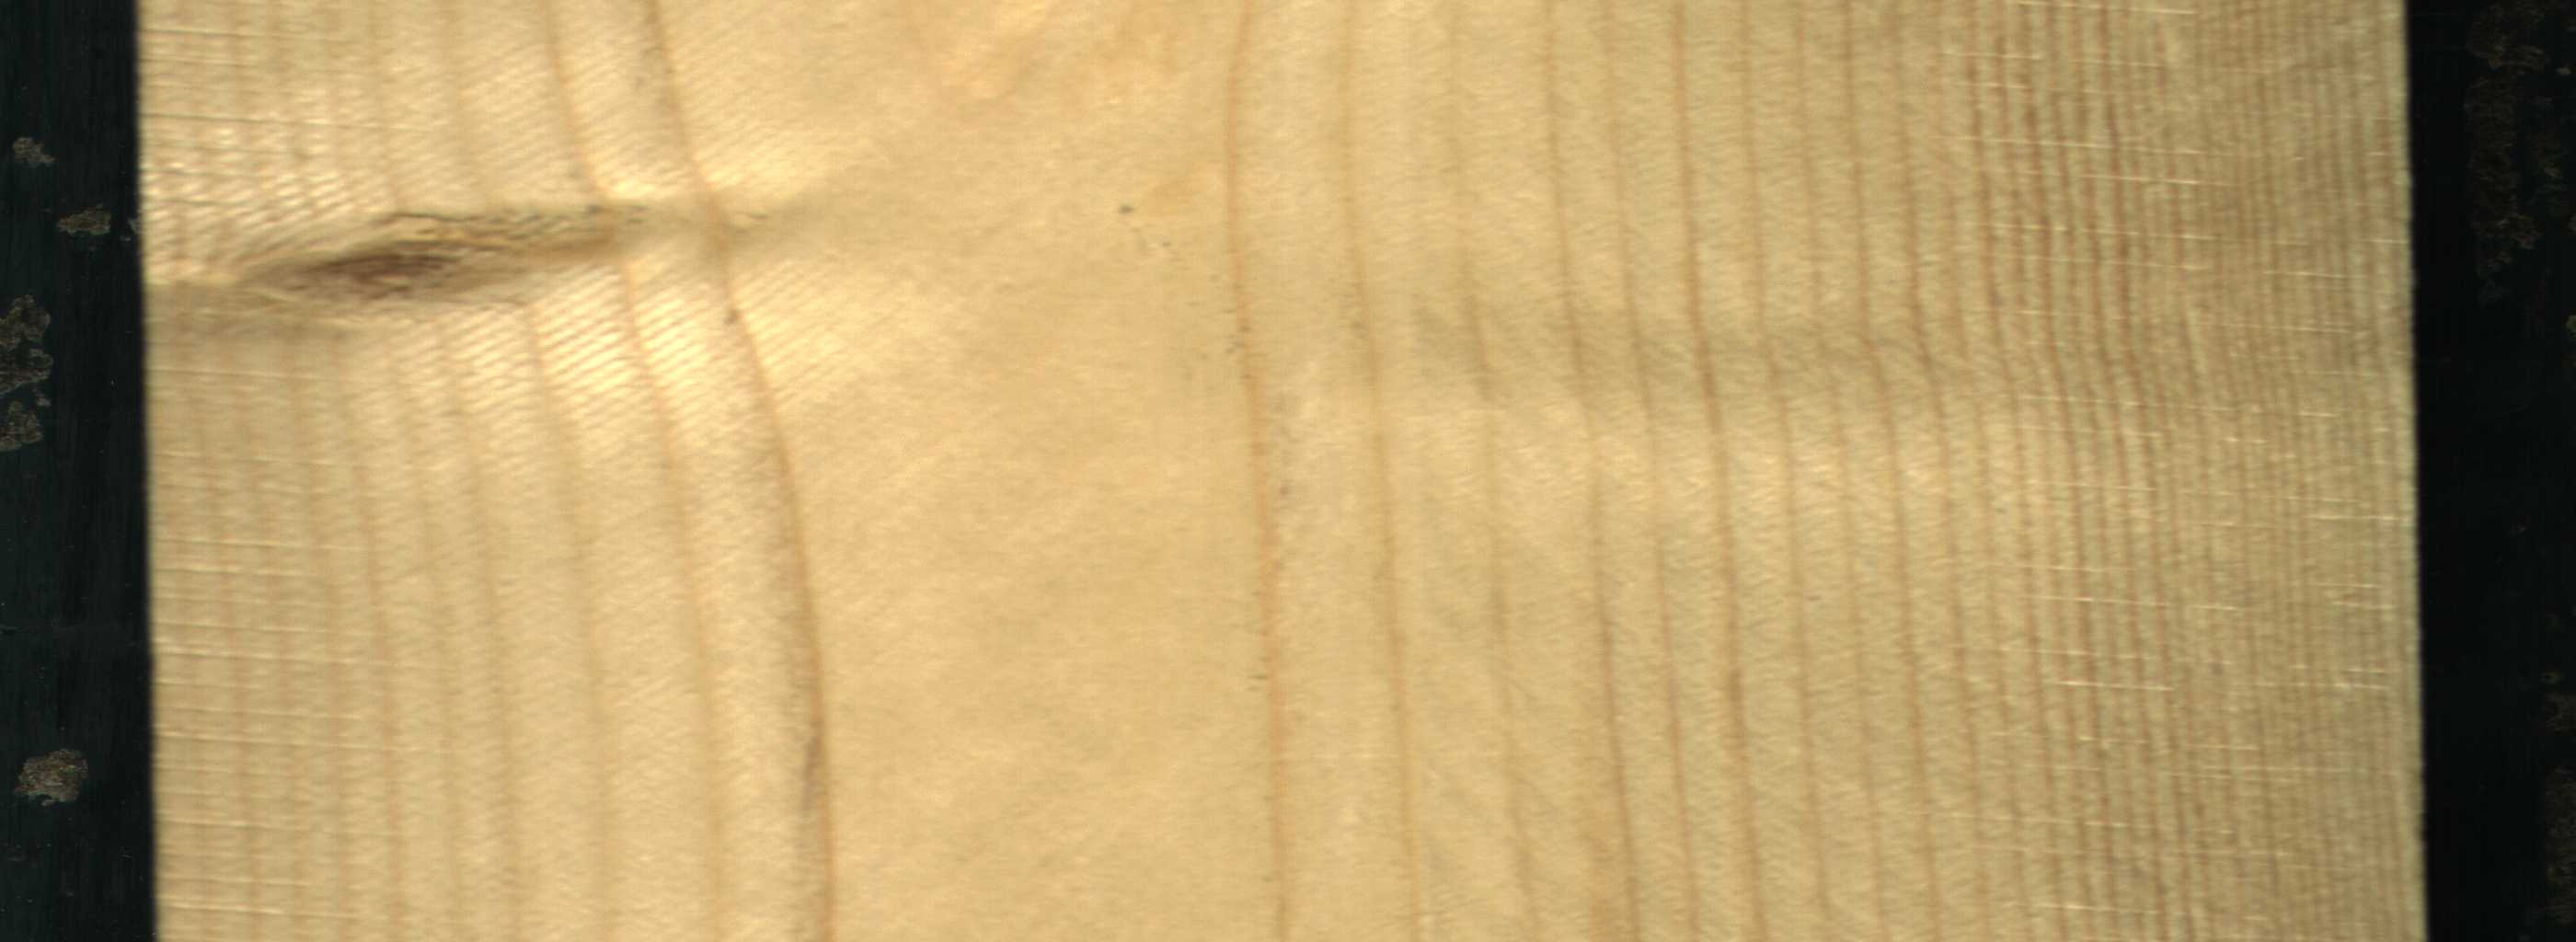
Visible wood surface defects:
Live_Knot
Live_Knot
Live_Knot